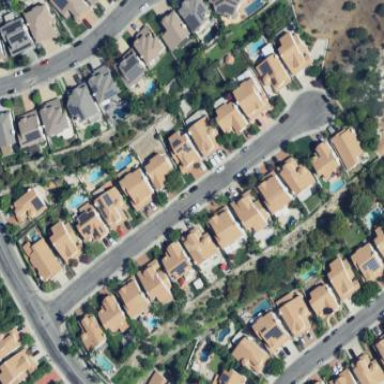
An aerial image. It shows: Residential area.